Question: I am having a problem with sharing/liking links with Open Graph Protocol data for audio/mp3 files. They look OK on Facebook news feed/timeline, but when you click play button, it won't play. It says: 'undefined' (see screenshot).

So I tried playing some older posts of links with OG meta data about audio/mp3 files, and they don't play either.
I did some firebug inspection and the audio player is Flash based. I think the problem is in the flashvars part of the embed code. There is a flashvar for 'src' but its value appears to be a SHA256 checksum instead of the URL of the mp3 file.
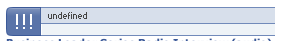
Answer: It seems like Facebook have finally fixed it - at least, the audio players on my page have started working again. Hopefully that means you should see it fixed relatively soon, depending on how this is rolled out.